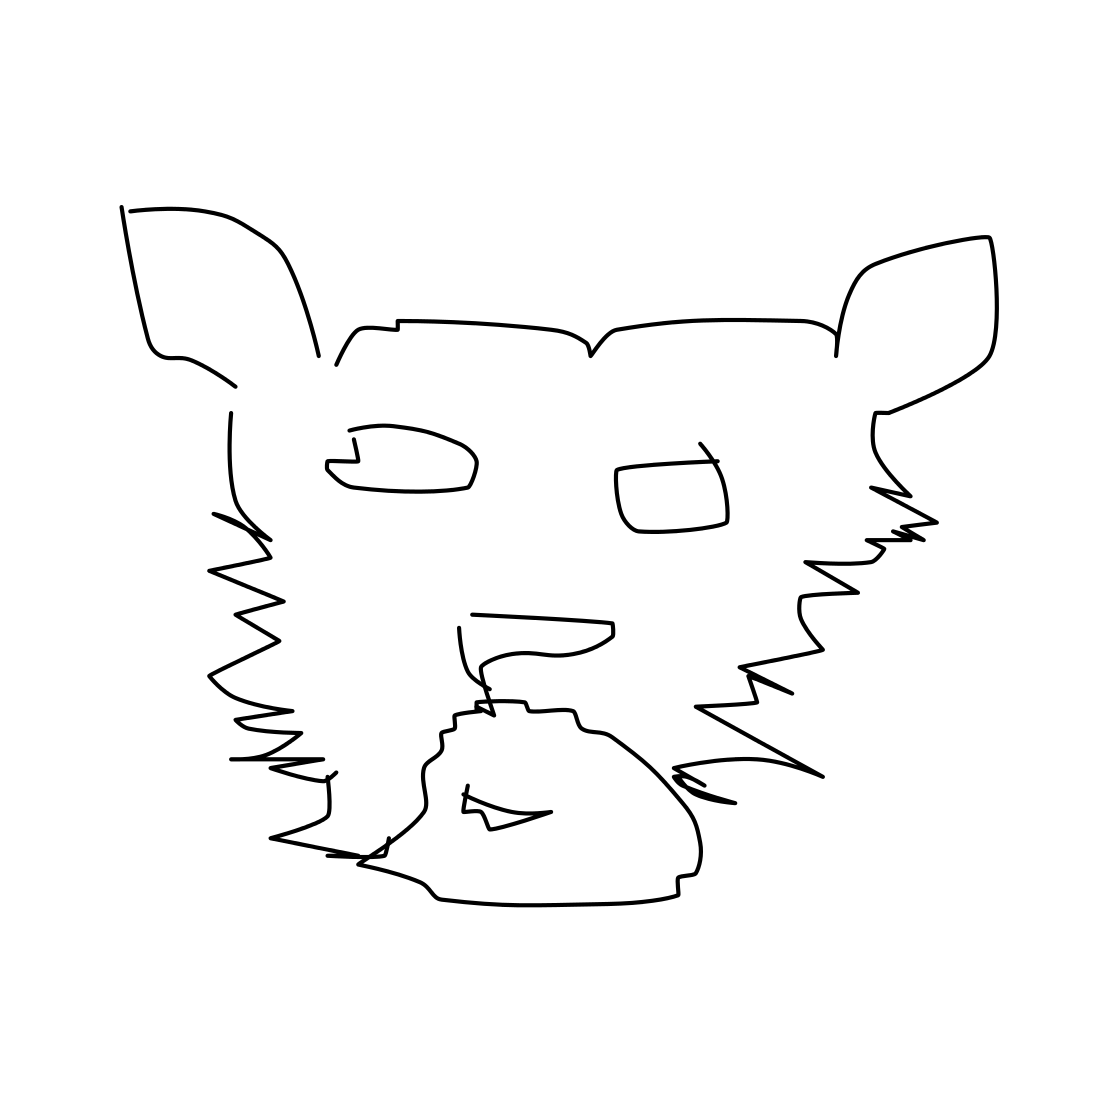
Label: tiger